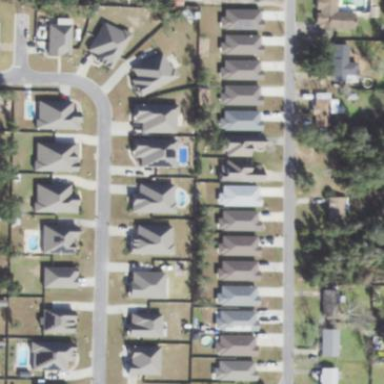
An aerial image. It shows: Residential area consisting of single-family homes.